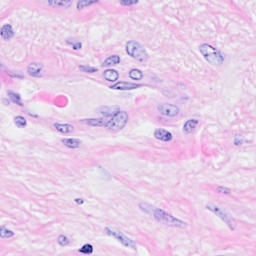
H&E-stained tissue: Breast